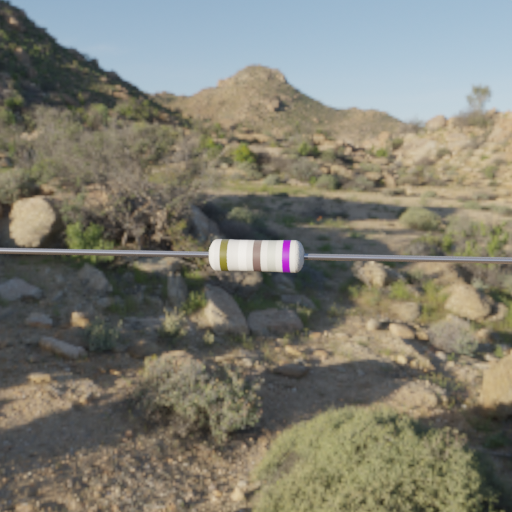
Resistor colour bands (in order): brown, white, brown, silver, violet